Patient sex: M
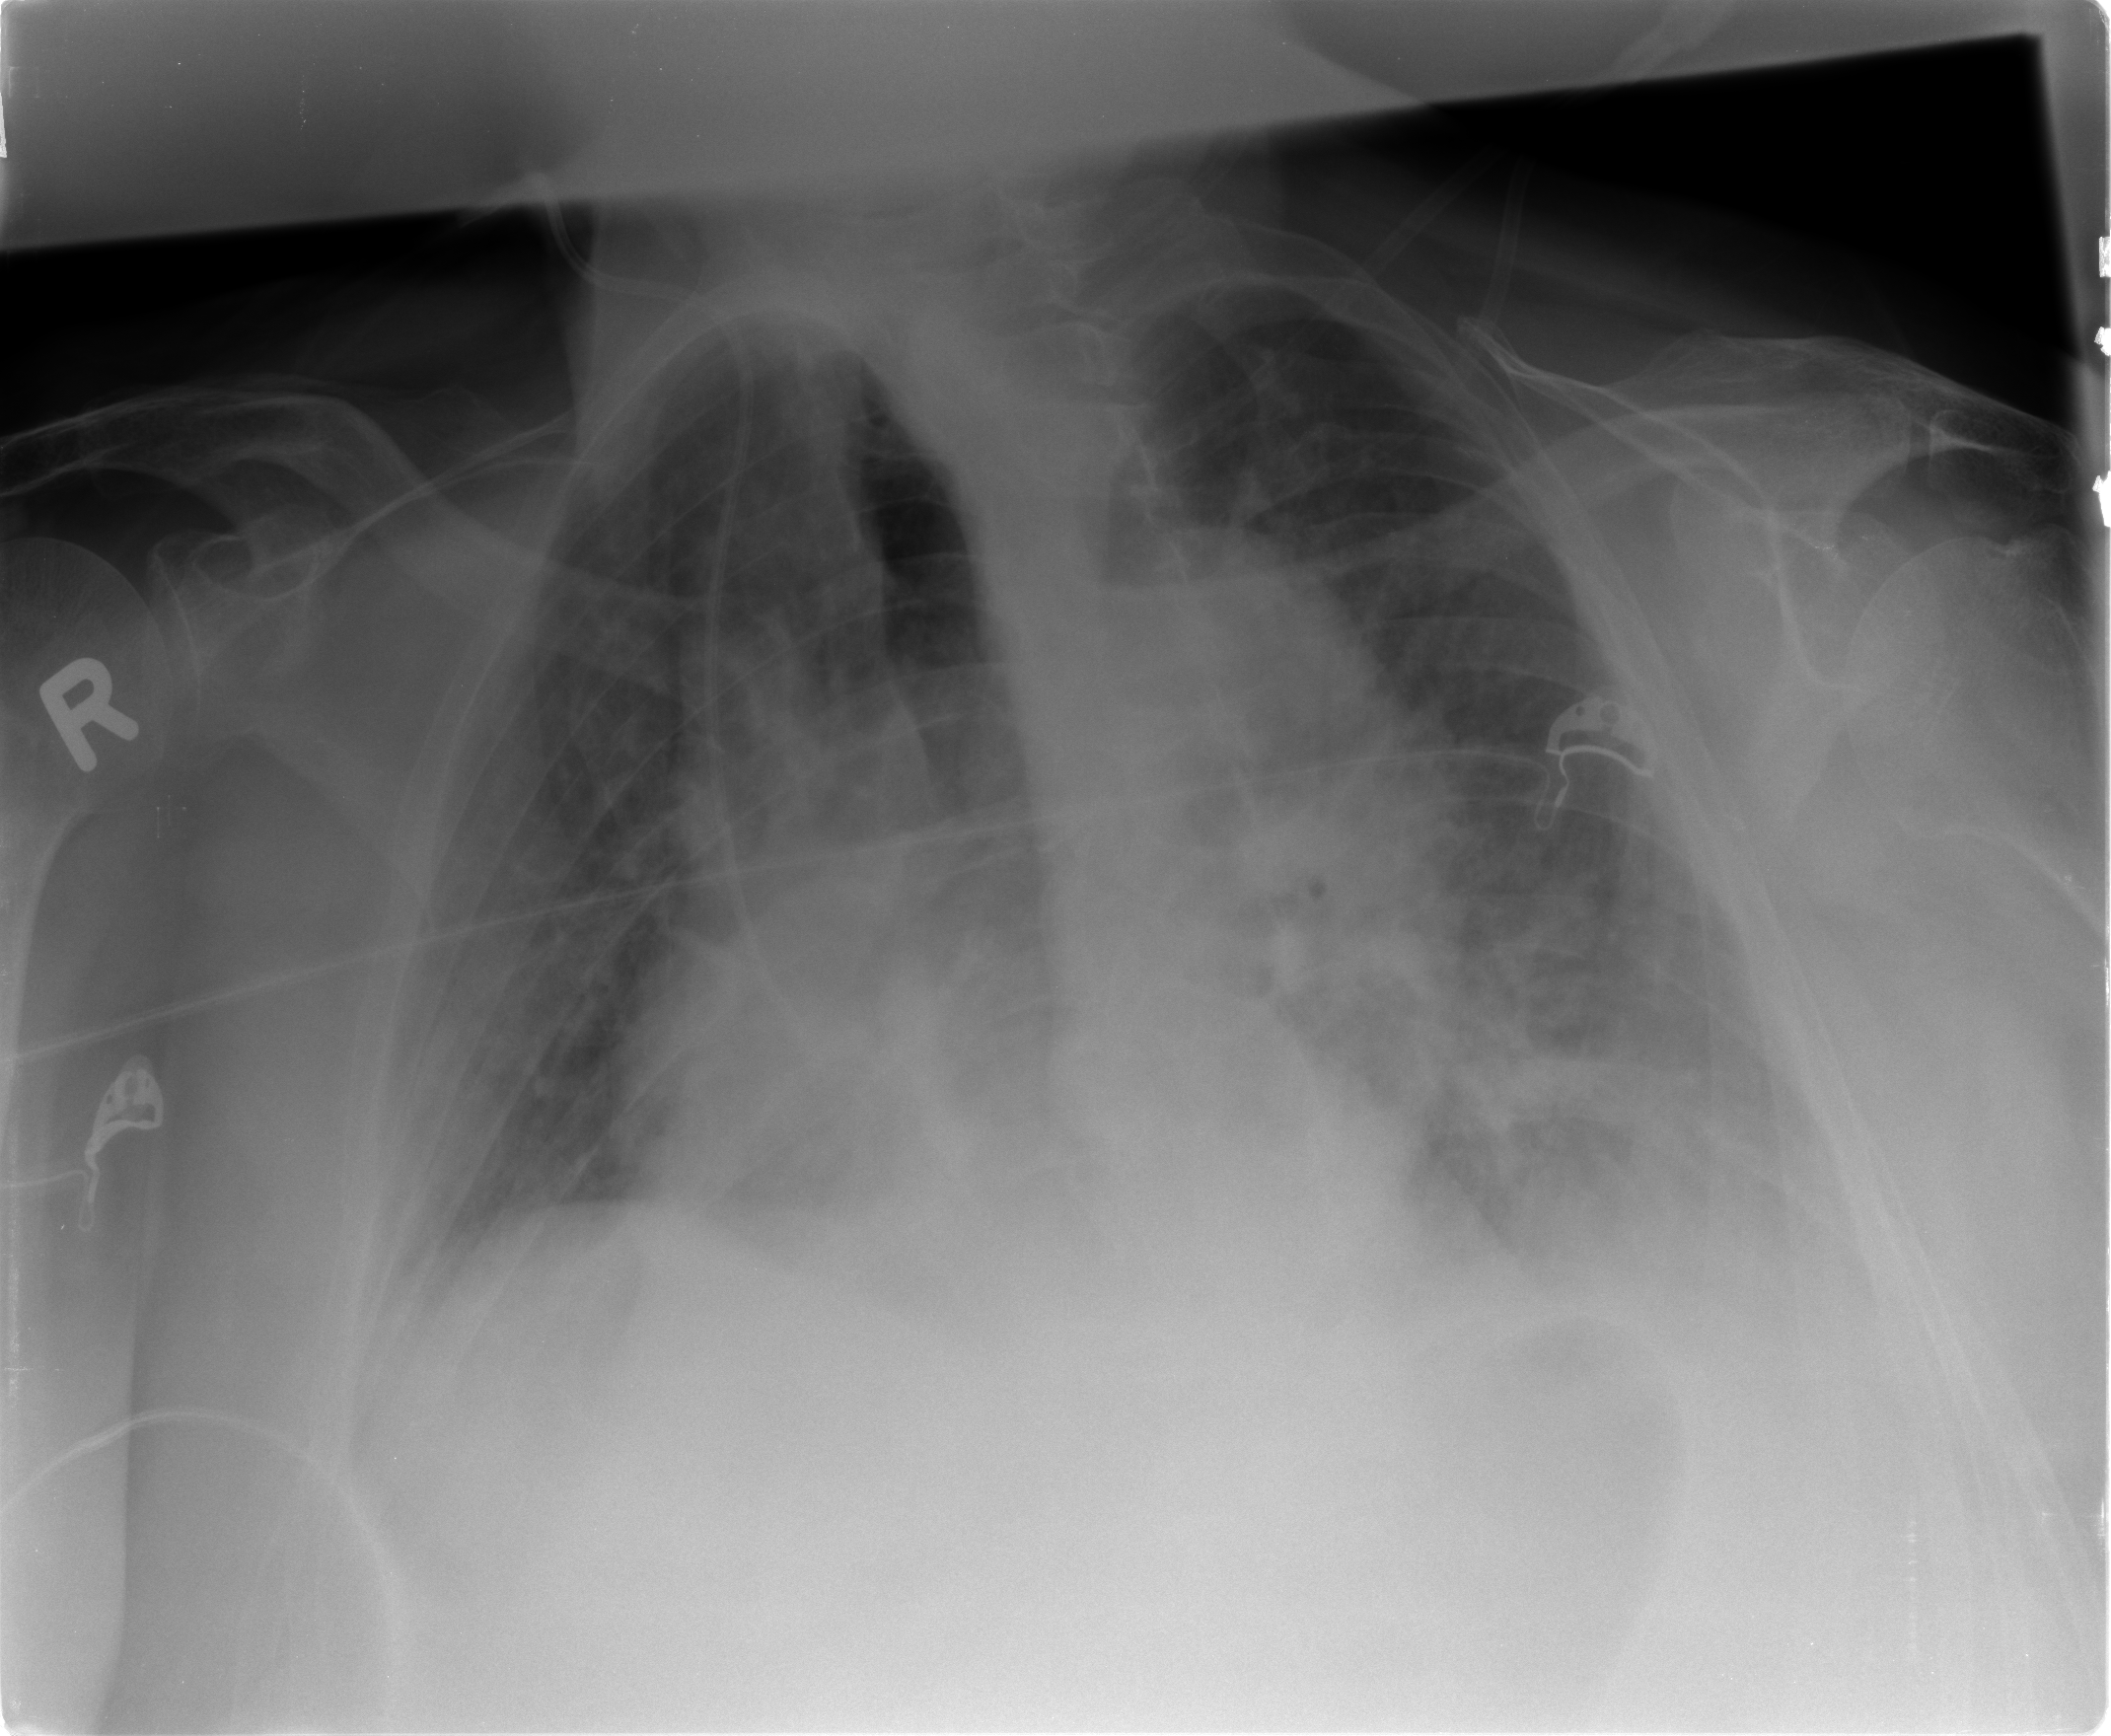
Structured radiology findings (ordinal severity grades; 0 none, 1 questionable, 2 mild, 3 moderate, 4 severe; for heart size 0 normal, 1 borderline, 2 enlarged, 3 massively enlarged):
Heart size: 2
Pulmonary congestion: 3
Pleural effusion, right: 1
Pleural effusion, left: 2
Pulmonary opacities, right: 3
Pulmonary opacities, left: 3
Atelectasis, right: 3
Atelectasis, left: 3